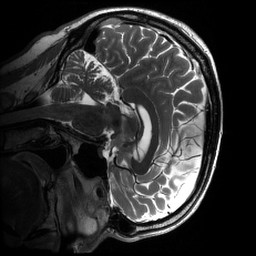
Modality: T2w
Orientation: sagittal
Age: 46
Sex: male
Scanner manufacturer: ge
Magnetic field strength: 3 T
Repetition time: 2.827 s
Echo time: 0.098 s